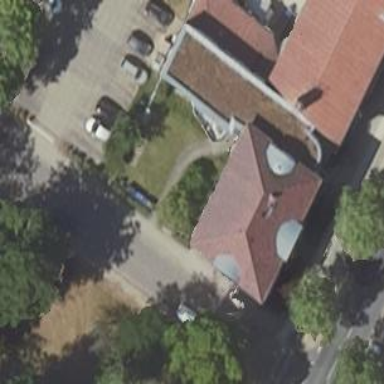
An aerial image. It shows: Building.